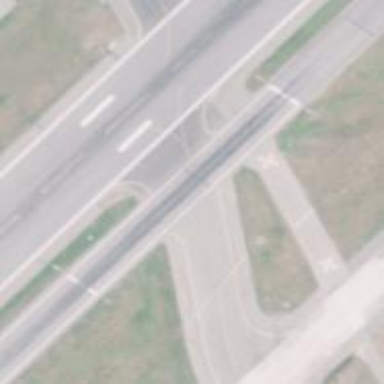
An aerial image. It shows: Image of taxiway at airport.